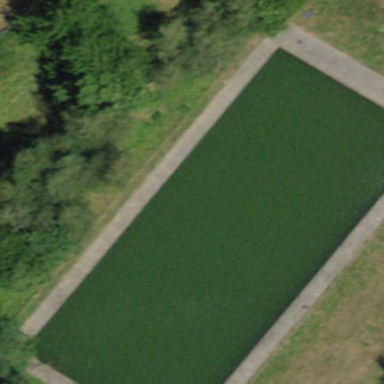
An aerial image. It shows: Reservoir of water.